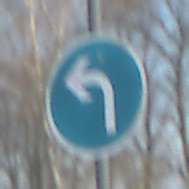
Verkehrszeichen: VorgeschriebeneFahrtrichtungLinks
Umgebung: Outdoor, Suburban
Tageszeit: MorningAfternoon
Wetter: PartlyCloudy
Licht: Natural
Jahreszeit: NotSpecified
Kontrast: HighContrast